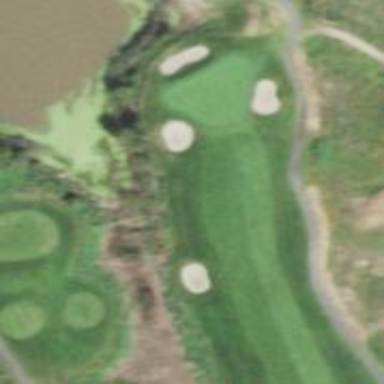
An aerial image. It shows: View of golf hole.